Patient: sex M, age 38
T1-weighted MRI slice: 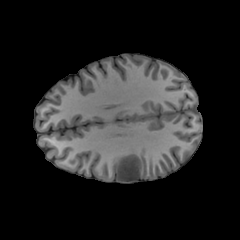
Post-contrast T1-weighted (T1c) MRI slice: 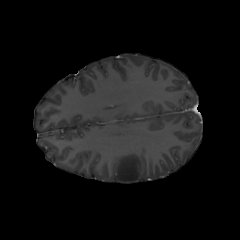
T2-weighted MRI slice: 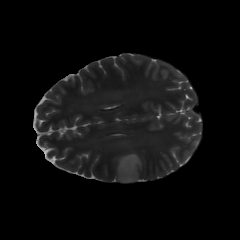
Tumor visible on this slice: yes
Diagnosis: Astrocytoma, IDH-mutant
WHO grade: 2